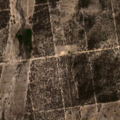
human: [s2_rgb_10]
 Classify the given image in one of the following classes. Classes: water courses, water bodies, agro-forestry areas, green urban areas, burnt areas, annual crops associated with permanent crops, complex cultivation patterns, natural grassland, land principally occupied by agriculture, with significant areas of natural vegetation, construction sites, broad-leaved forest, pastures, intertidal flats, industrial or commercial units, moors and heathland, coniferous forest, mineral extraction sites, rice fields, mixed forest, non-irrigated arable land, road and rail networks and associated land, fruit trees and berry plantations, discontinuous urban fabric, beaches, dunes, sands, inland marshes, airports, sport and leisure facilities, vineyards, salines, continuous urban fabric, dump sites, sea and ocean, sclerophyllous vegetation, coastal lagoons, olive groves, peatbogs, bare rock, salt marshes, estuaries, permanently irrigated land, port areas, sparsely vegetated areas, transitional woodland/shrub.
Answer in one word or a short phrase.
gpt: continuous urban fabric